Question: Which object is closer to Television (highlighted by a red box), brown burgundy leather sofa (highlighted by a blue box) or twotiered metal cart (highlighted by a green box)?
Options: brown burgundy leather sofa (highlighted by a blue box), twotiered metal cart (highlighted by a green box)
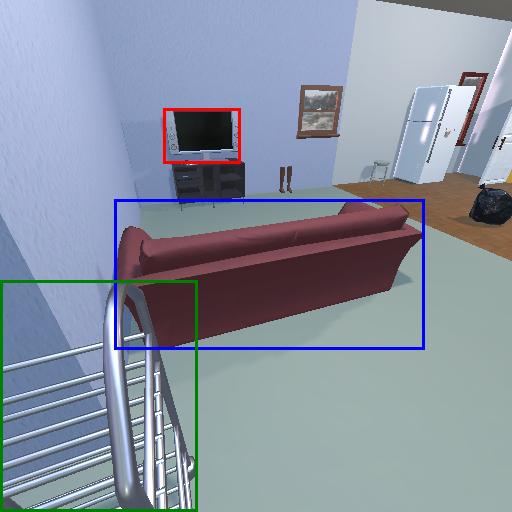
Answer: brown burgundy leather sofa (highlighted by a blue box)